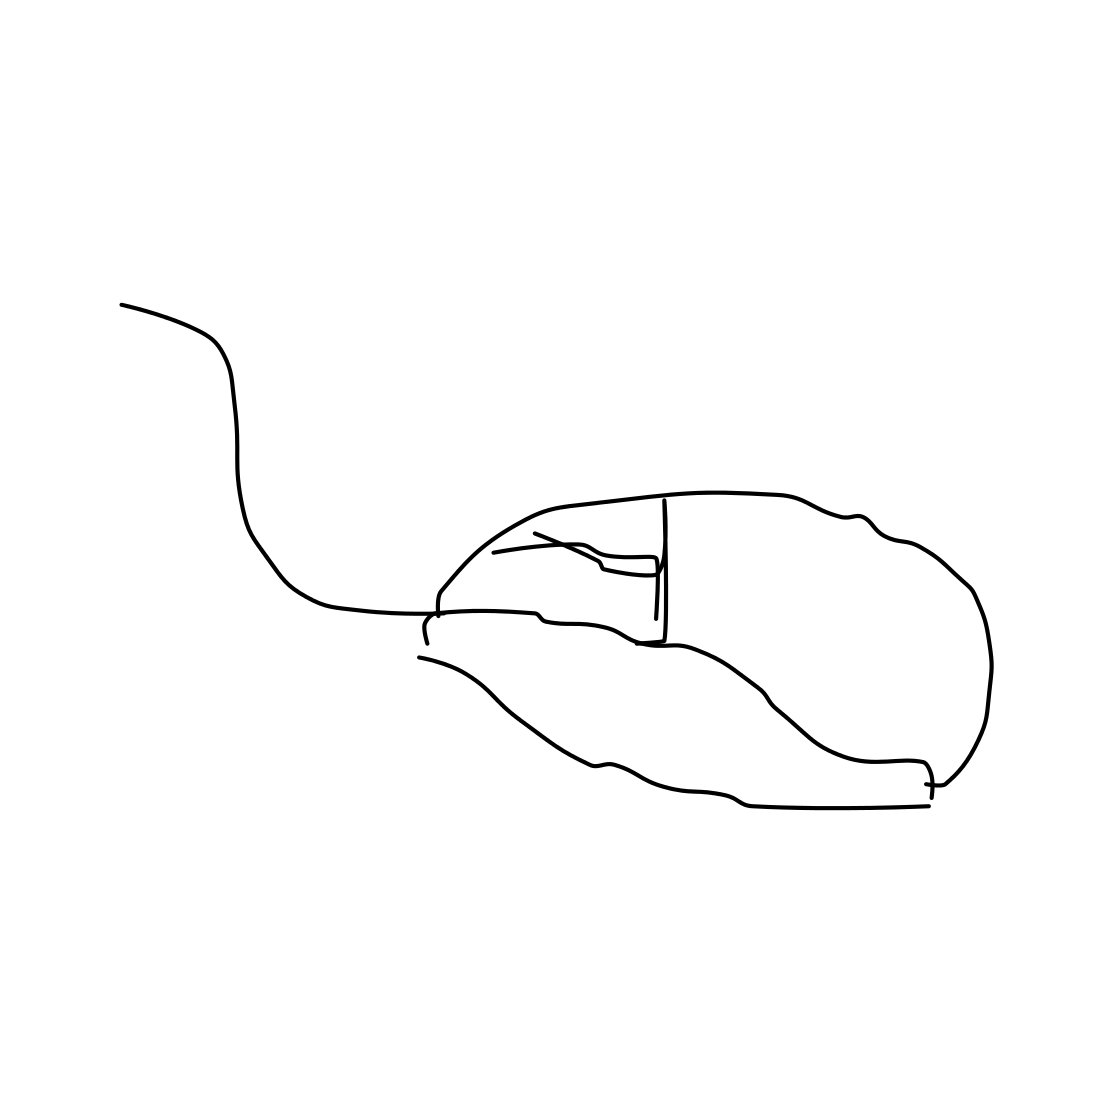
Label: computer-mouse